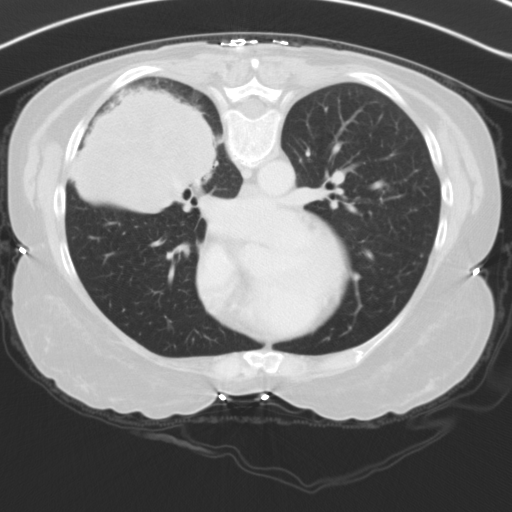
Survival: Long